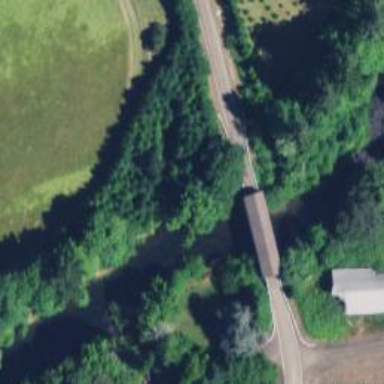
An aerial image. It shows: Covered bridge on asphalt unclassified road.